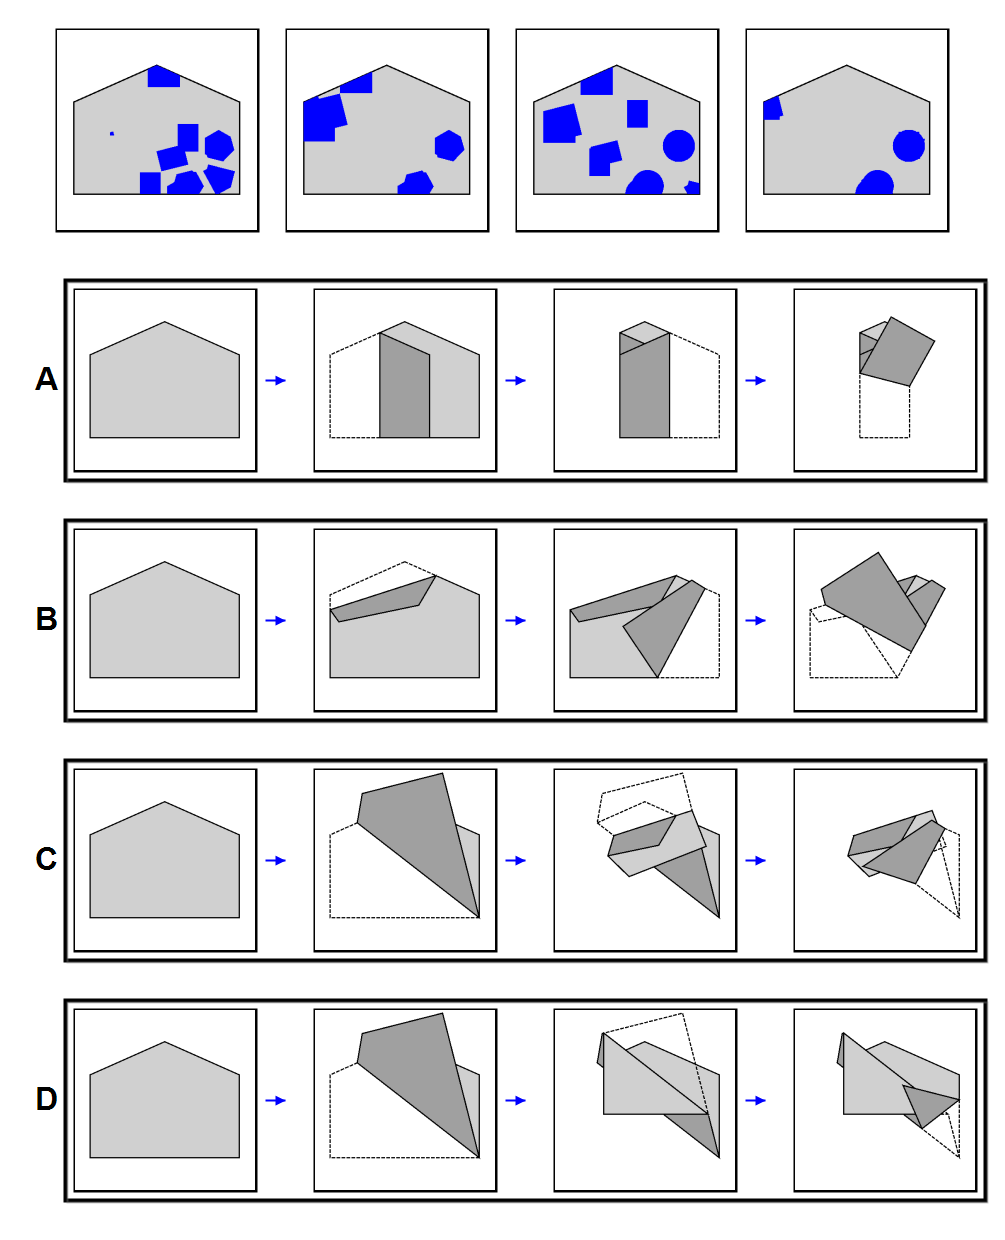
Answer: D